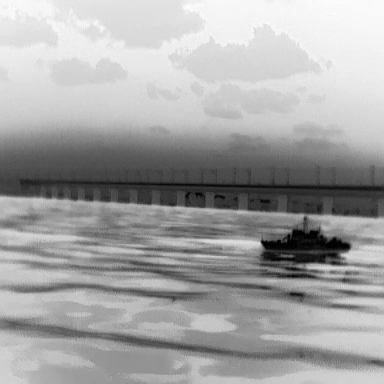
There is a warship in the infrared image.